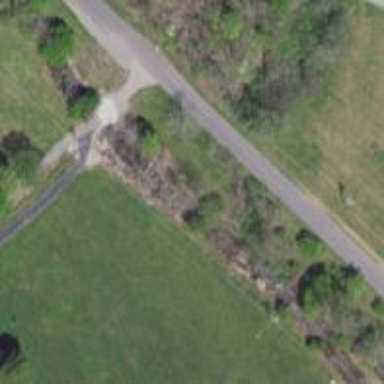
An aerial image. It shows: Culvert tunnel.